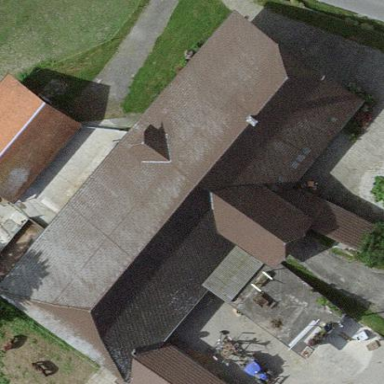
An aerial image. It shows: Farm building.